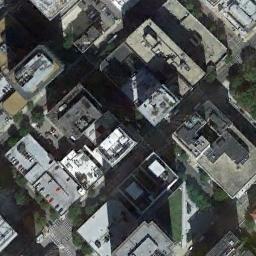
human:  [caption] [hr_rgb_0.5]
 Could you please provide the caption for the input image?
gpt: A dense commercial area has lots of buildings arranged neatly and some roads go through the commercial area .

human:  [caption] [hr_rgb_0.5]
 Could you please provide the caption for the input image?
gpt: There are many dense tall buildings and several roads and many trees in a business district .

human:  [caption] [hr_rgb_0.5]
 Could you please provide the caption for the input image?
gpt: The commercial area is consist of many buildings .

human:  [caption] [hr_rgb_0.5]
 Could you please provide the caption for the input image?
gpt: The style of the building is very strange .

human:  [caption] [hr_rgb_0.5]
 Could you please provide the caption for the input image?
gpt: There are some buildings with gray roofs on a commercial area .